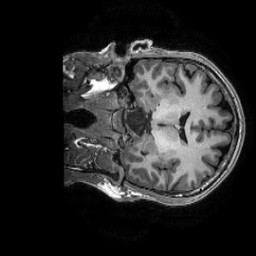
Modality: T1w
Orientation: coronal
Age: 31
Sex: male
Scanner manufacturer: ge
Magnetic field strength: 3 T
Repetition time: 0.0073 s
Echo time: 0.003 s